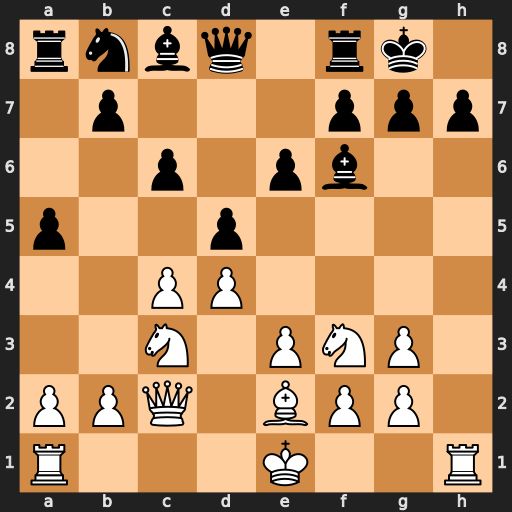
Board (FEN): rnbq1rk1/1p3ppp/2p1pb2/p2p4/2PP4/2N1PNP1/PPQ1BPP1/R3K2R
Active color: w
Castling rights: KQ
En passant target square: -
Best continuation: Qxh7#